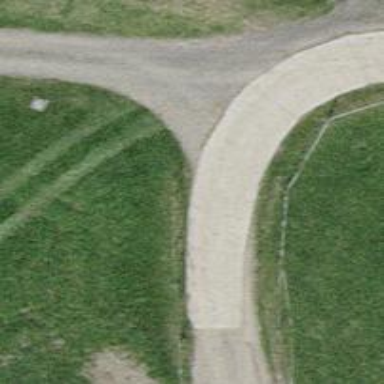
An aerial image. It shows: Track with grade 1 quality.